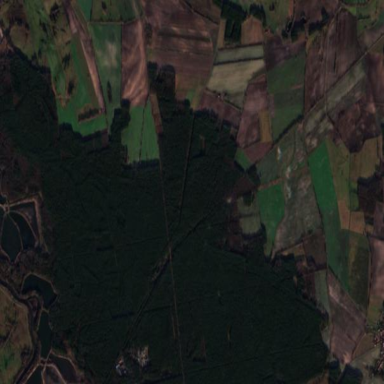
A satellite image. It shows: Deciduous forest with needle-leaved trees.